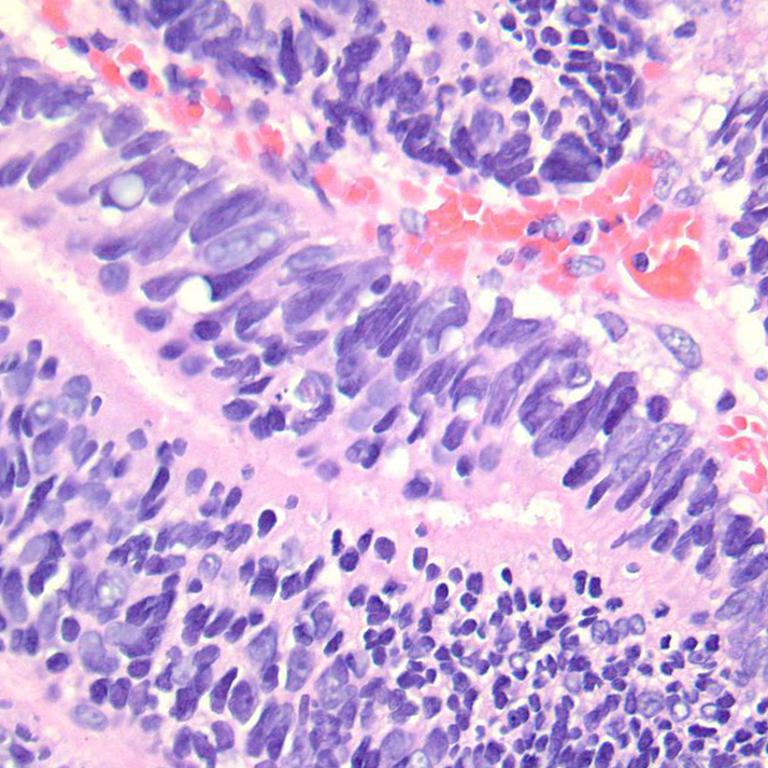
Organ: colon
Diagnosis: adenocarcinomas